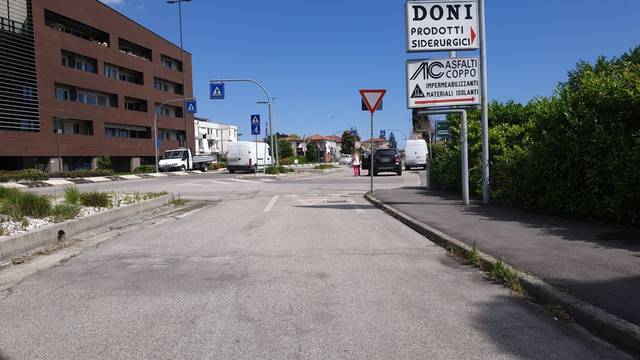
Region: Italy
Coordinates: 45.429, 11.954